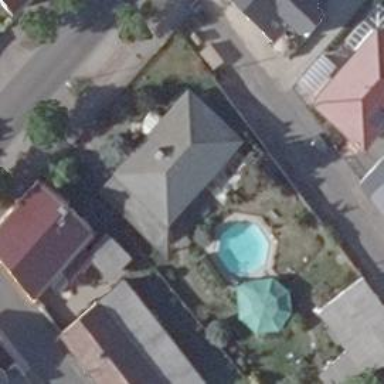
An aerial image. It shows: Residential building with hipped roof oriented along and colored grey.